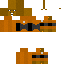
A male human skin with medium skin, wearing brown long hair dressed in a blue hoodie and black pants, featuring a closed mouth.